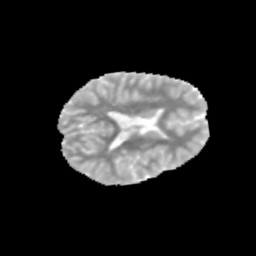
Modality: MD
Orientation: axial
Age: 11
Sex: female
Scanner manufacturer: siemens
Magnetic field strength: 3 T
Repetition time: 3.8 s
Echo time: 0.07 s